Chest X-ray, PA view. Patient: 42 years old, sex M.
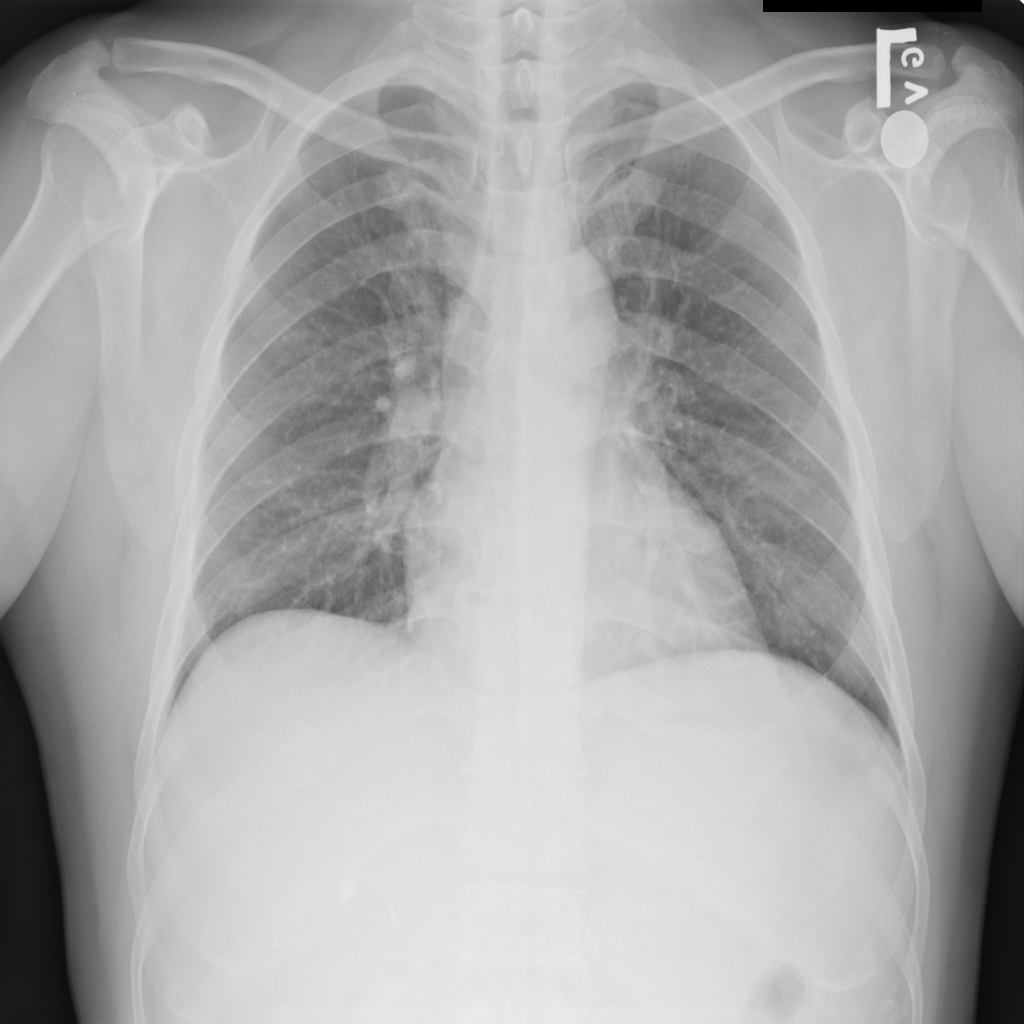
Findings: No Finding